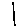
Label: line